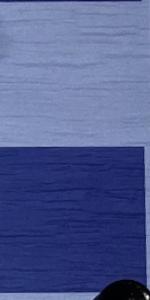
Label: Empty